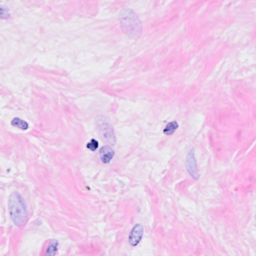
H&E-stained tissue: Breast